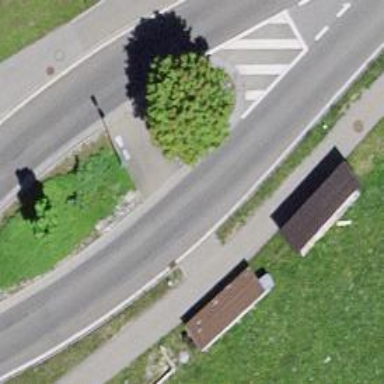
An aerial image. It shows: Unmarked crossing on footway.